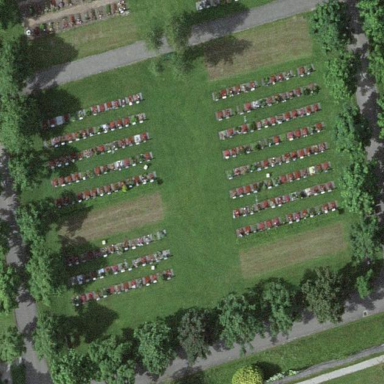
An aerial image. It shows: Sector in the cemetery.